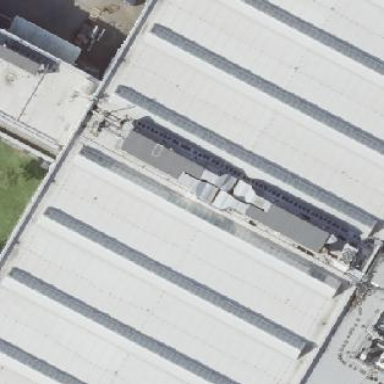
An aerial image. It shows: Industrial building with flat roof.